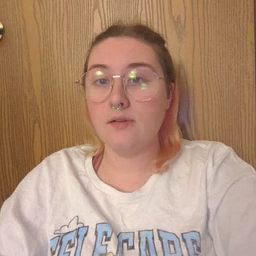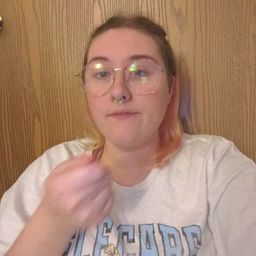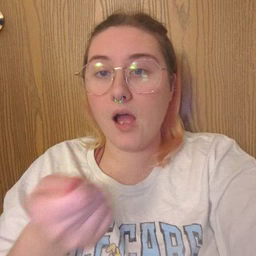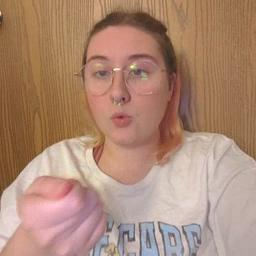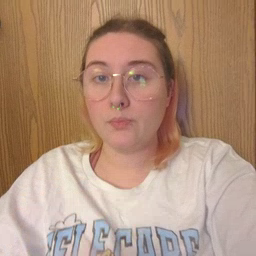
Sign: vacuum